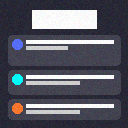
Screen state: on